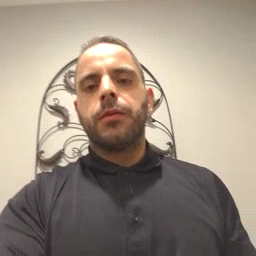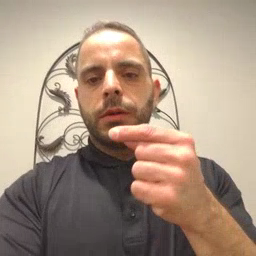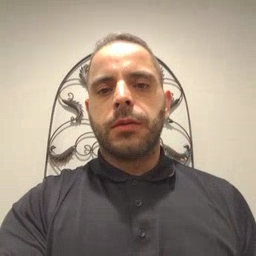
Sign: green